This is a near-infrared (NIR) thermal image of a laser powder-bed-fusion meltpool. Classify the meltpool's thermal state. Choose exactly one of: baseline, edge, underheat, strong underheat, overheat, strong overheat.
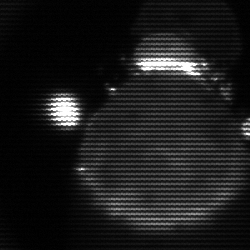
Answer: edge